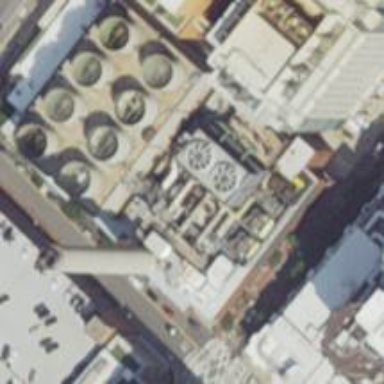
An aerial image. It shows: Power plant building.